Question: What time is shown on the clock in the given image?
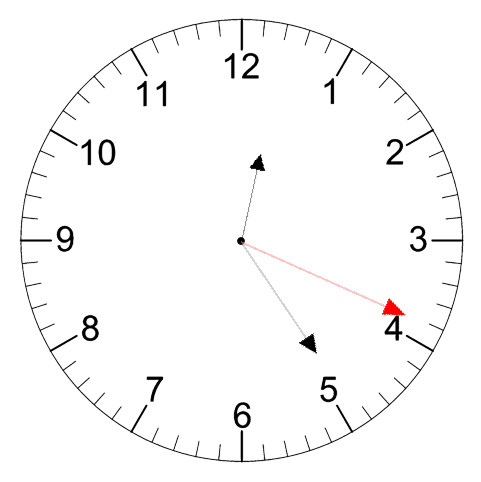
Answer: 12:24:19